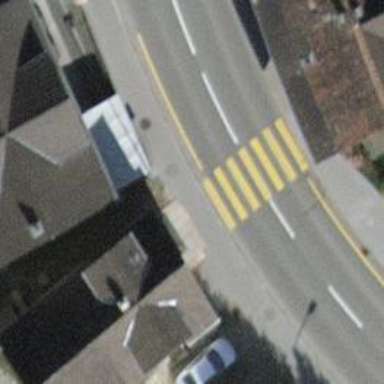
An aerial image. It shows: Uncontrolled zebra crossing on the road.